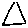
Label: triangle